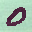
Label: 0